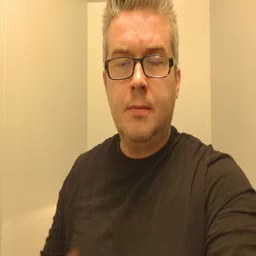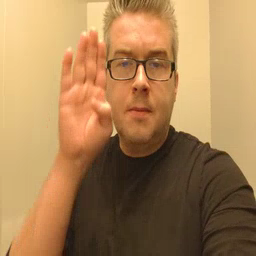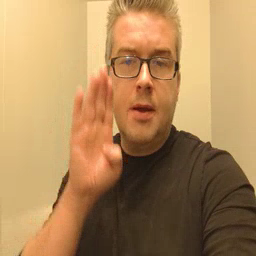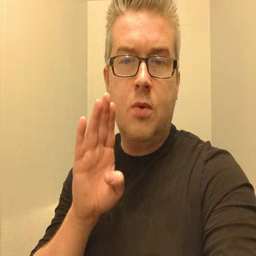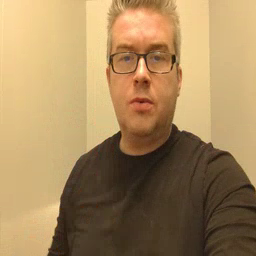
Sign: brown